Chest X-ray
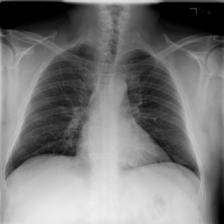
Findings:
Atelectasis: negative
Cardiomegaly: negative
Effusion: negative
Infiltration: negative
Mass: negative
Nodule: negative
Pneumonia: negative
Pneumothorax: negative
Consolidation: negative
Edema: negative
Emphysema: negative
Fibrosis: negative
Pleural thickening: negative
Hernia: negative